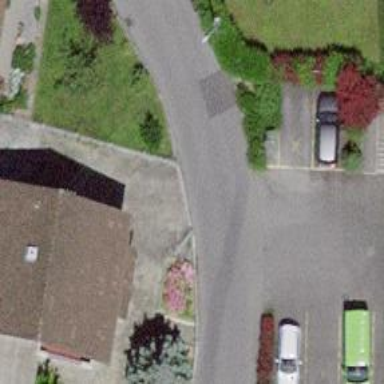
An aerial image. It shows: Residential road.